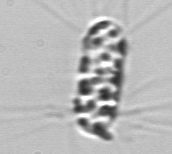
Label: Corethron_hystrix